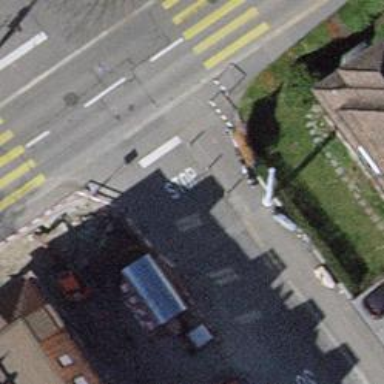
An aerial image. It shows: Unmarked crossing with traffic calming table on the road.